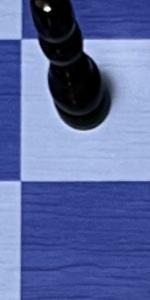
Label: Empty